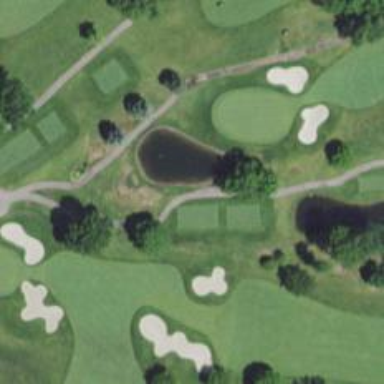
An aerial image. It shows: Path designated for golf carts.